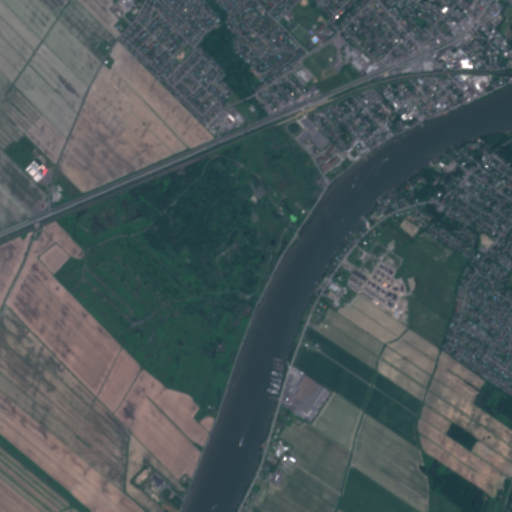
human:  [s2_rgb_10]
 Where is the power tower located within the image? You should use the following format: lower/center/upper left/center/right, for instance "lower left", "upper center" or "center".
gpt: The power tower is located in the lower left of the image.
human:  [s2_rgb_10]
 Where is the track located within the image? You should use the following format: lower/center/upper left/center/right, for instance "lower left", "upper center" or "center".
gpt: The track is located in the upper center of the image.
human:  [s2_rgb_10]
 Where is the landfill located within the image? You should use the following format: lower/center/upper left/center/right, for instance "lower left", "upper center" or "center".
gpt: There is no landfill in the image.